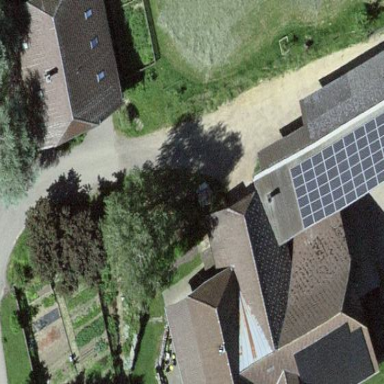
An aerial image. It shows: Shed building.